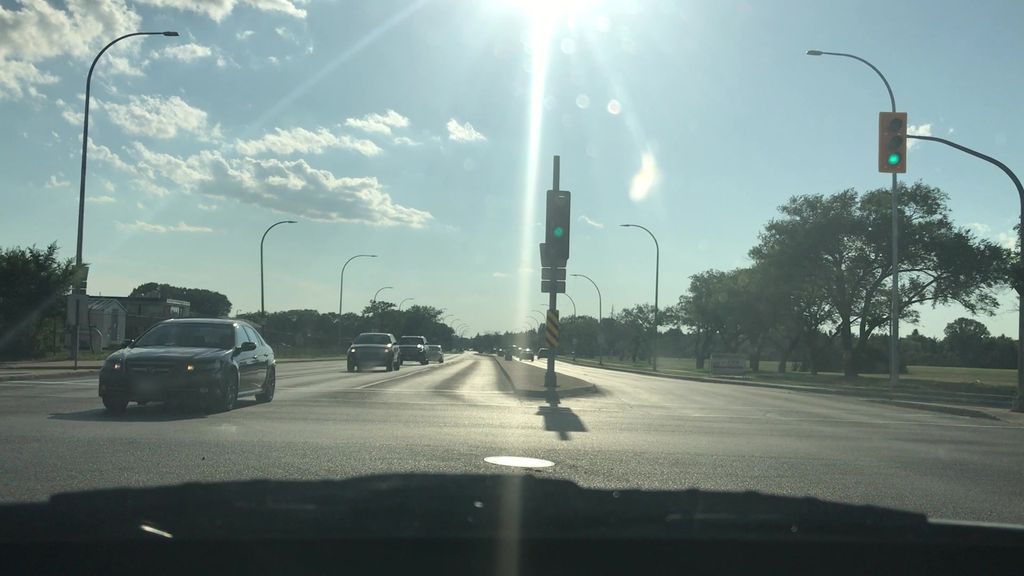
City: winnipeg